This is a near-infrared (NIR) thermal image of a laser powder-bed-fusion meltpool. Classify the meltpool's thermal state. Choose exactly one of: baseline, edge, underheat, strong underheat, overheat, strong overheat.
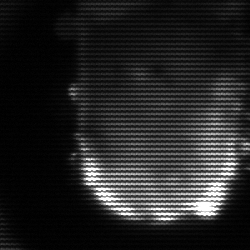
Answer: baseline